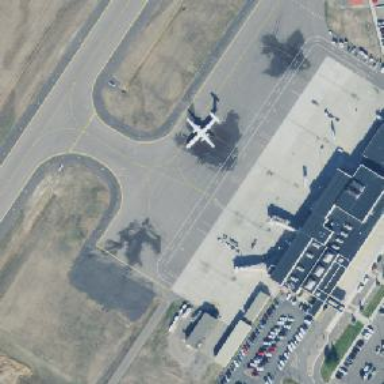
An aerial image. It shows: Paved apron at the airport.